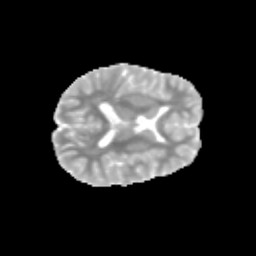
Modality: MD
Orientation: axial
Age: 12
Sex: female
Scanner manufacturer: siemens
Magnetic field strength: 3 T
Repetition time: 3.8 s
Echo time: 0.07 s